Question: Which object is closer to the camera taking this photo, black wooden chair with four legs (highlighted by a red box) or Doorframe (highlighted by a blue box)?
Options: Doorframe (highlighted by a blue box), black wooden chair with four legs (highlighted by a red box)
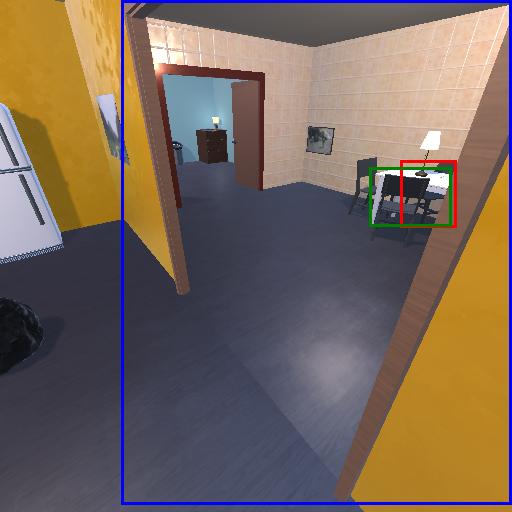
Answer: Doorframe (highlighted by a blue box)